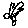
Label: bird